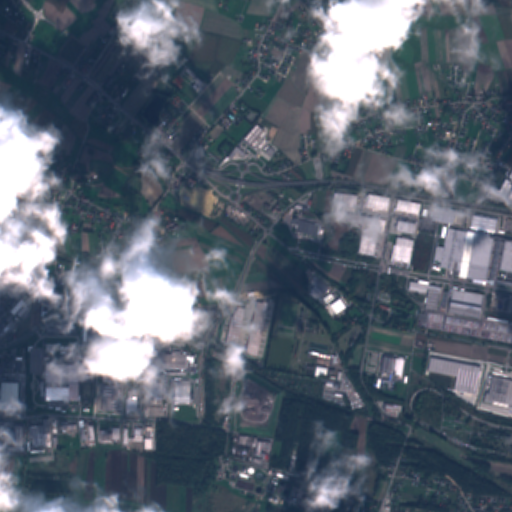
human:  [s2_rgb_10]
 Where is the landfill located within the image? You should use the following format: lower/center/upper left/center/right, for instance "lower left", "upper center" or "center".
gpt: The landfill is located in the lower center of the image.
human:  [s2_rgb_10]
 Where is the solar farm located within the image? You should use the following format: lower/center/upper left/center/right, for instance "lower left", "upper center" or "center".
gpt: The solar farm is located in the upper right of the image.
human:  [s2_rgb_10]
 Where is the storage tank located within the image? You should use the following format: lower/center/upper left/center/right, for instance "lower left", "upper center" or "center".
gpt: The storage tank is located in the center right of the image.
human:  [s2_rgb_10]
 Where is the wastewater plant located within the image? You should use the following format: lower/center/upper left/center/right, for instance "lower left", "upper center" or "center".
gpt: The wastewater plant is located in the lower right of the image.
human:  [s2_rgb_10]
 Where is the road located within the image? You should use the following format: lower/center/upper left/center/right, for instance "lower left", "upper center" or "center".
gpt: There is no road in the image.